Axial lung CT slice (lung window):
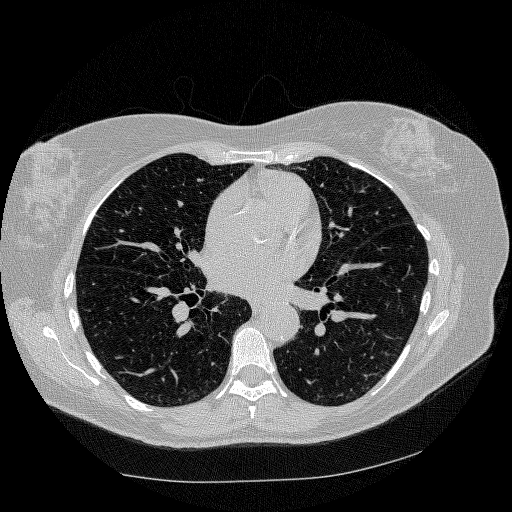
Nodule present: no